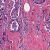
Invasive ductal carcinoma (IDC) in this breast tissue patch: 1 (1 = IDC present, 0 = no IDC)